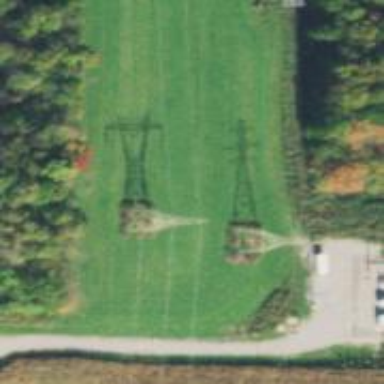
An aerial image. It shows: Lattice structure tower.